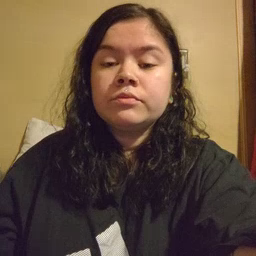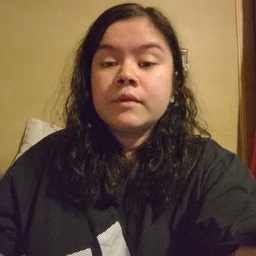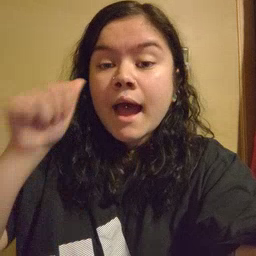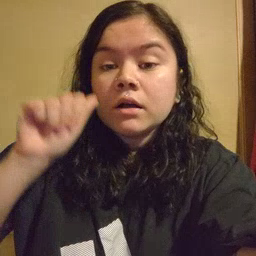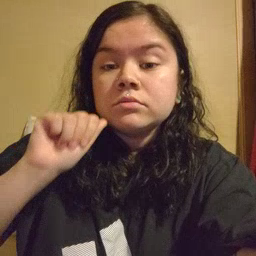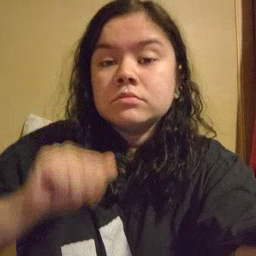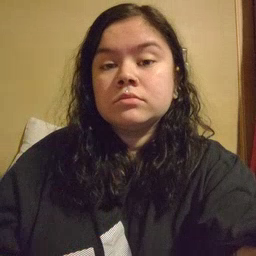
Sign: aunt